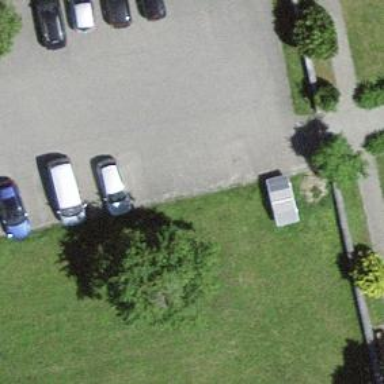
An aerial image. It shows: Parking area.